Question: I'm trying to use proguard in a Maven project this is a obfuscate plugin, when I run it I have an error:
>
when I run maven with -e or -X I have:
>
My plugin configuration is:
'''
<plugin>
<groupId>com.pyx4me</groupId>
<artifactId>proguard-maven-plugin</artifactId>
<version>2.0.4</version>
<executions>
<execution>
<phase>prepare-package</phase>
<goals>
<goal>proguard</goal>
</goals>
</execution>
</executions>
<configuration>
<obfuscate>true</obfuscate>
<includeDependency>false</includeDependency>
<injar>${project.artifactId}-v${project.version}.ear</injar>
<outjar>${project.artifactId}-v${project.version}-obf.ear</outjar>
<outputDirectory>${project.build.directory}</outputDirectory>
<maxMemory>256m</maxMemory>
</configuration>
</plugin>
'''
As you can see I'm trying to ofuscate the ear. In the official page:
> injar: Specifies the input jar name (or wars, , zips) of the
application to be processed. You may specify a classes directory e.g.
'classes'. This way plugin will processed the classes instead of jar.
You would need to bind the execution to phase 'compile' or
'process-classes' in this case.
The project is an a Maven Enterise Application project, basically I have 2 sub project one with JPA and EJB3 resources and the other is an a web project with jsf the structure is. When I run Maven I obtain an ear, in this I have 2 binaries a jar and a war. I have three
questions:
First) In what pom I suppose to insert it? now I'm using the pom into the EAR project as you can see:

Second)I can obfuscatean an ear?
Third) If the second is false: how can I obfuscate specificlly the ears? I'm trying to specify the jars but I recive the same error ever:
> Failed to execute goal com.pyx4me:proguard-maven-plugin:2.0.4:proguard (default) on project MavenEnterpriseApp-ear: Obfuscation failed (result=1) -> [Help 1]
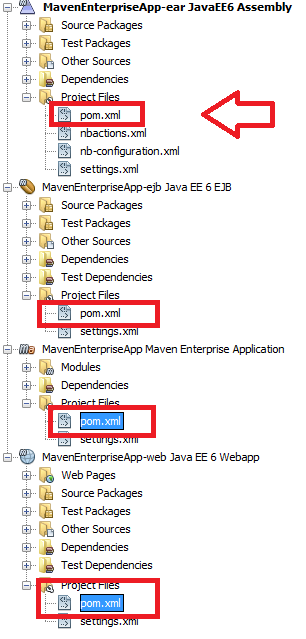
Answer: Try to change phase of proguard from "prepare-package" into "process-classes", change injar option into "classes", and let me know if it does not work.
HTH.